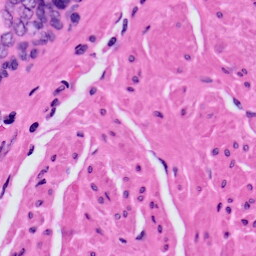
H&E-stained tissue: Prostate